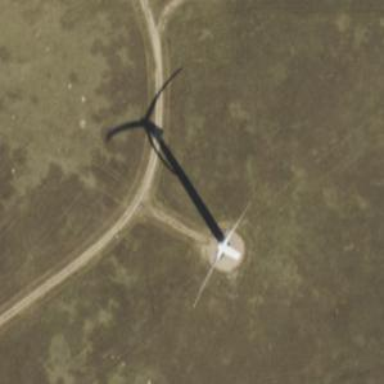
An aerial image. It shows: Wind turbine generating power.